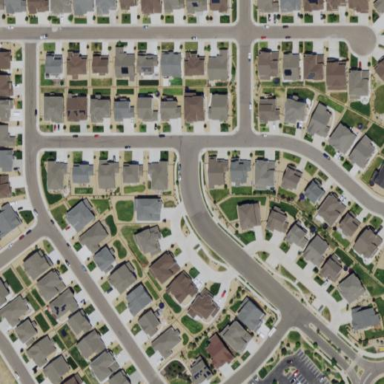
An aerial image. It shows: Single-family residential area.